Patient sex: M
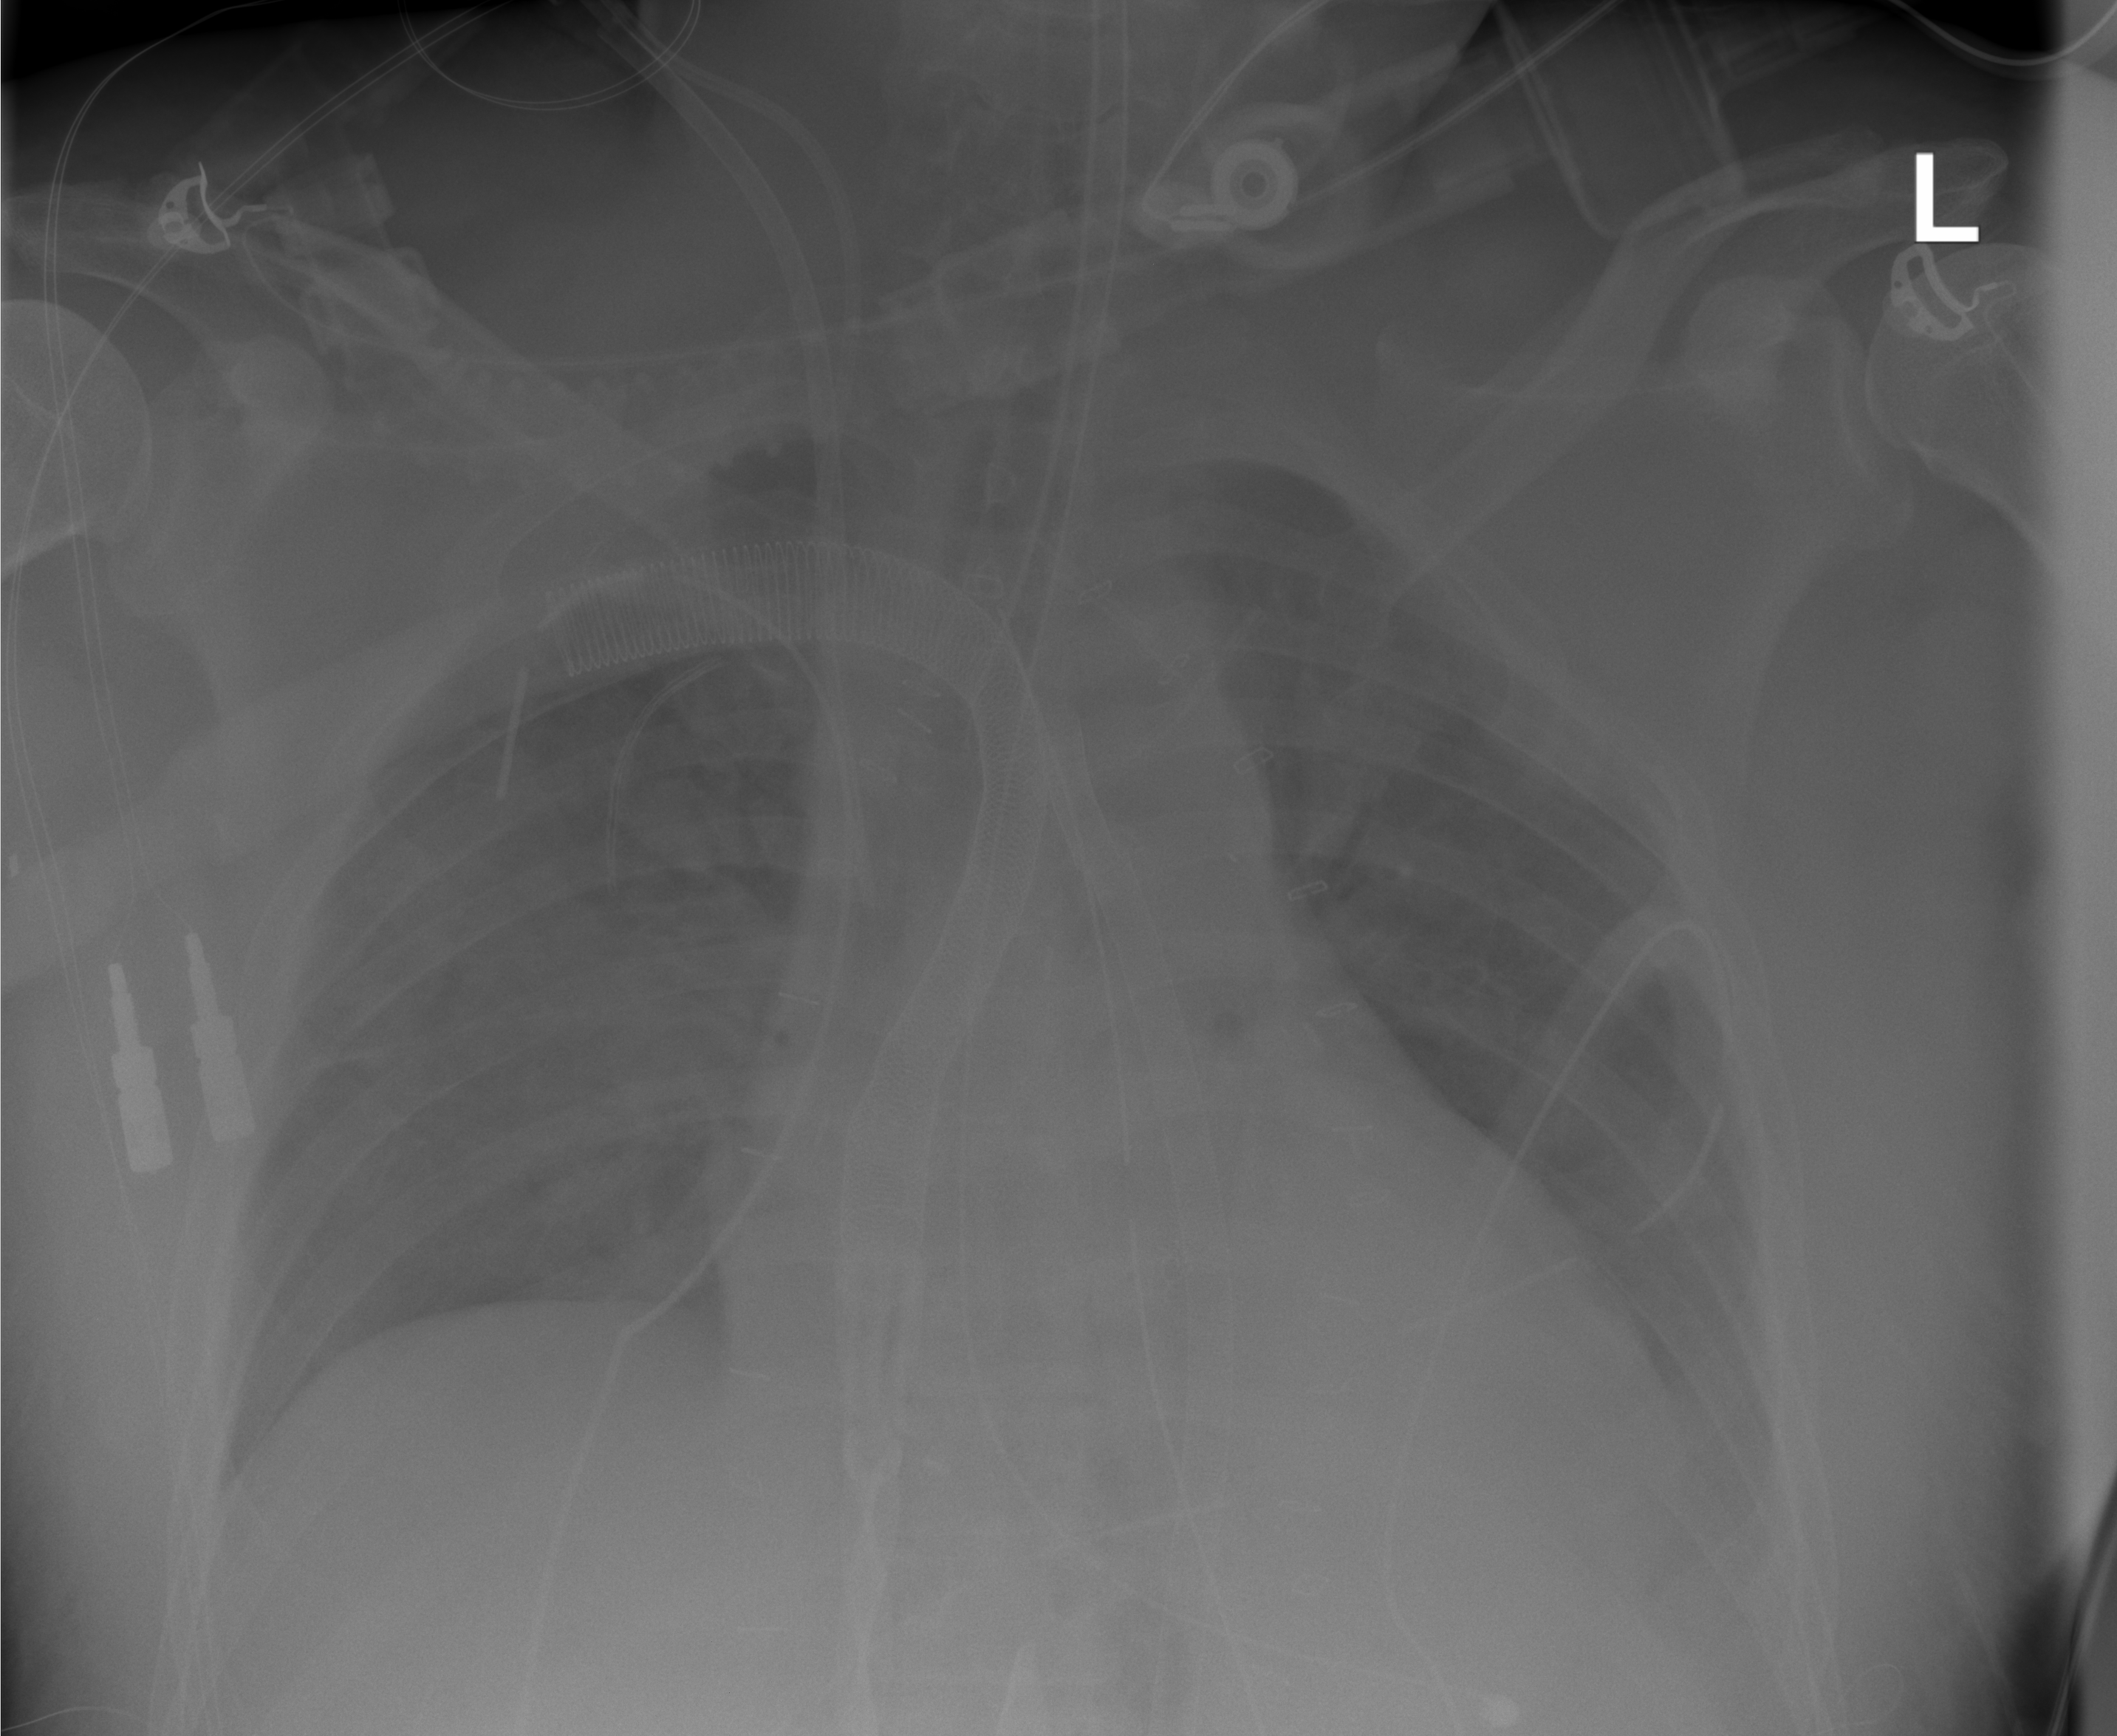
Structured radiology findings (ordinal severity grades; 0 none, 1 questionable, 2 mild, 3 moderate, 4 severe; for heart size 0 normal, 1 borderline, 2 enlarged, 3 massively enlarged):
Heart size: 2
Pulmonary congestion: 2
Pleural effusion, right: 0
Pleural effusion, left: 0
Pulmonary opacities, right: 2
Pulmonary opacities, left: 2
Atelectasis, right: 2
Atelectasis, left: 2